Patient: sex F, age 65
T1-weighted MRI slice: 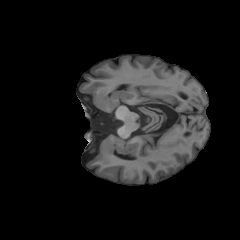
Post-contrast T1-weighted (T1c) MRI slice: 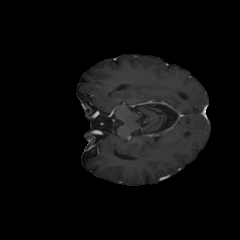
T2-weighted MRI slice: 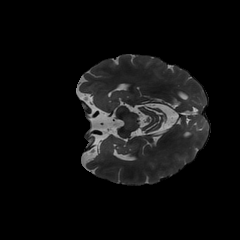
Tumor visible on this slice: no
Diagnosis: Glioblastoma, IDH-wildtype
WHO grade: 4